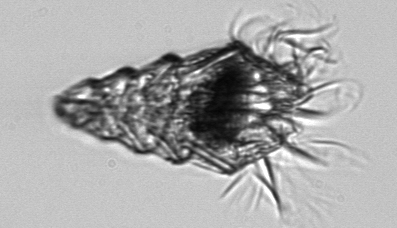
Label: Laboea_strobila